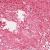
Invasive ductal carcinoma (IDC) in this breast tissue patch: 0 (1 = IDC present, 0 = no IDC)